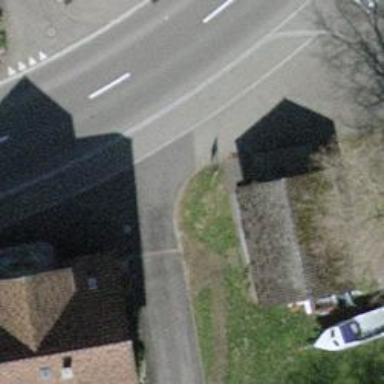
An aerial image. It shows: Post box.